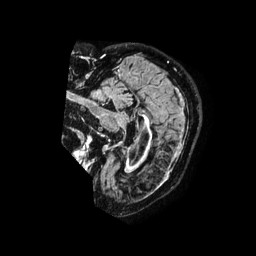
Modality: FLAIR
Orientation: sagittal
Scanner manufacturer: philips
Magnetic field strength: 1.5 T
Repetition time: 8 s
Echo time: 0.3032 s